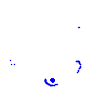
Particle: pion